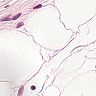
Metastatic tissue present: no